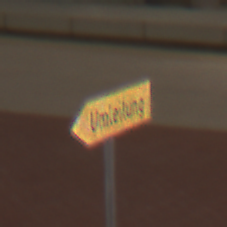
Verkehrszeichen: UmleitungswegweiserLinksweisend
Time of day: Night
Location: Outdoor (Urban)
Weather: PartlyCloudy
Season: NotSpecified
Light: Artificial